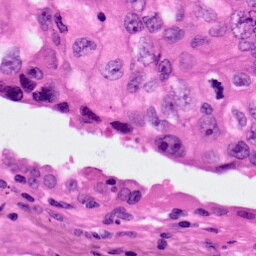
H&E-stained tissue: Lung